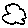
Label: cloud